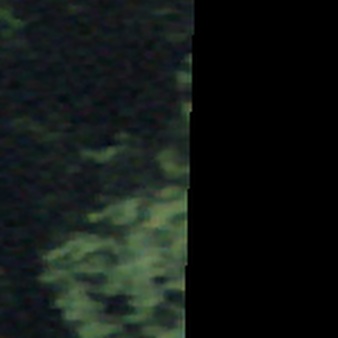
Label: other